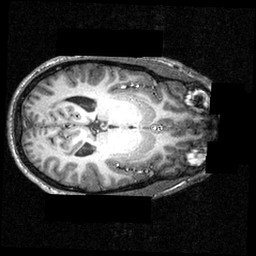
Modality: T1w
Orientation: axial
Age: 21
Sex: male
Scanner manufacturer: siemens
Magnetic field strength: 3.951 T
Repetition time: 1.5 s
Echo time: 0.00335 s